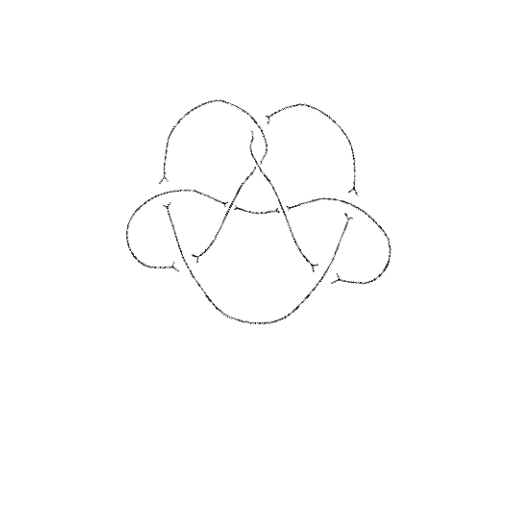
Crossing number: 8